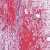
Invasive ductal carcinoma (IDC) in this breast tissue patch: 1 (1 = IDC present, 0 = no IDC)